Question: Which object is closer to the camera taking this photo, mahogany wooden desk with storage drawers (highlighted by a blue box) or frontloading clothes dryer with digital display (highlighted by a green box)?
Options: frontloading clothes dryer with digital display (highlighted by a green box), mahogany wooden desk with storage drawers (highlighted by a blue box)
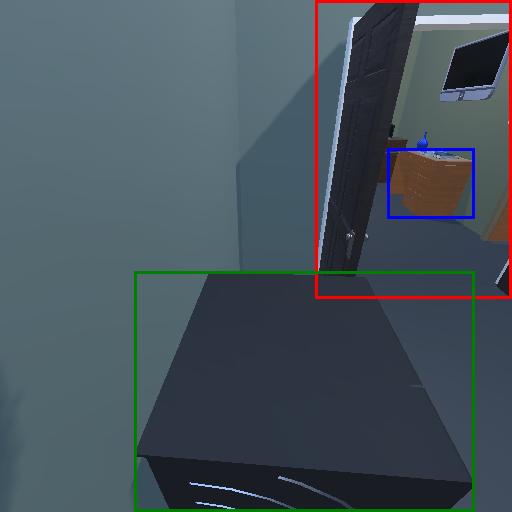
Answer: frontloading clothes dryer with digital display (highlighted by a green box)